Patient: sex M, age 57
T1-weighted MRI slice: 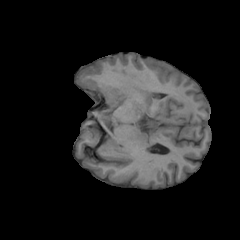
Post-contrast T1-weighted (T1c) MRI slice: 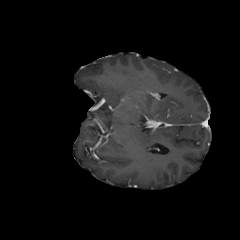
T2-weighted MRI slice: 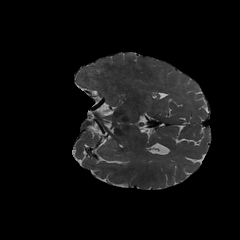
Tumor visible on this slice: no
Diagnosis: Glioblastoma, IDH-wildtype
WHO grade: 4